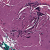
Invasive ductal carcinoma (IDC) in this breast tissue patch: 0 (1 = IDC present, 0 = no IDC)